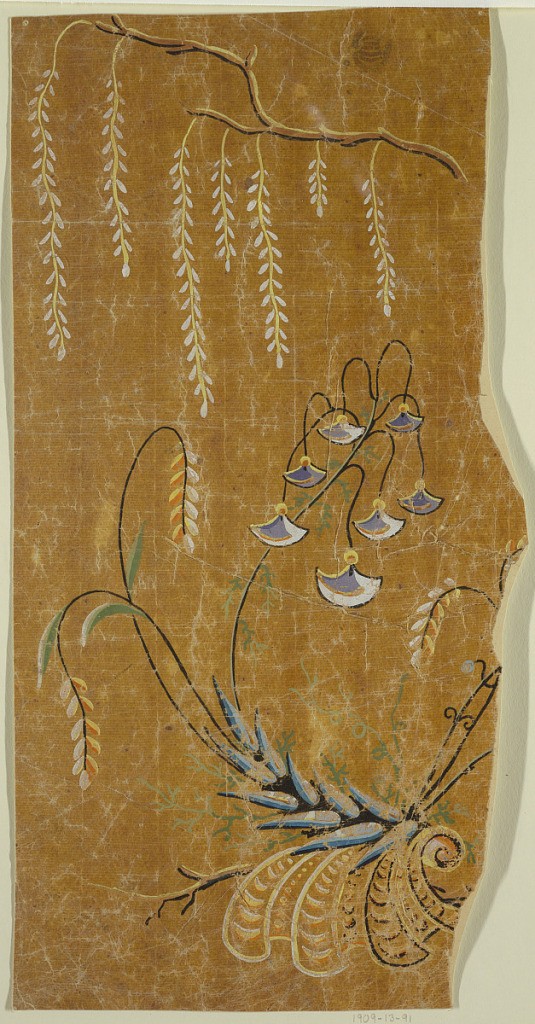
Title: Design for a Woven Fabric, Fragment
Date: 1815–1840
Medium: Brush and gouache, black paint on oily tracing paper
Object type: Drawing
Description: Top: Leaf boughs hang from a branch. Bottom: A plant growing from the spiral of a shell standing upon its rim.